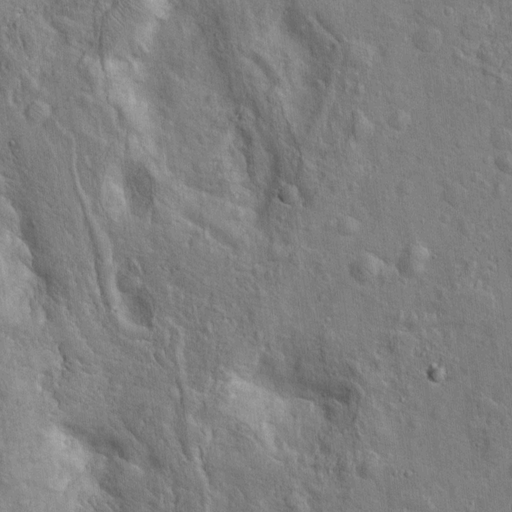
Classes present: Background, Cone